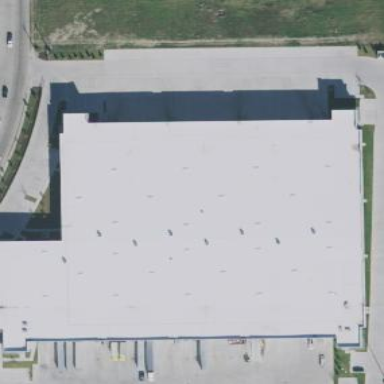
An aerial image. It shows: Warehouse building.